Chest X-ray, AP view. Patient: 10 years old, sex F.
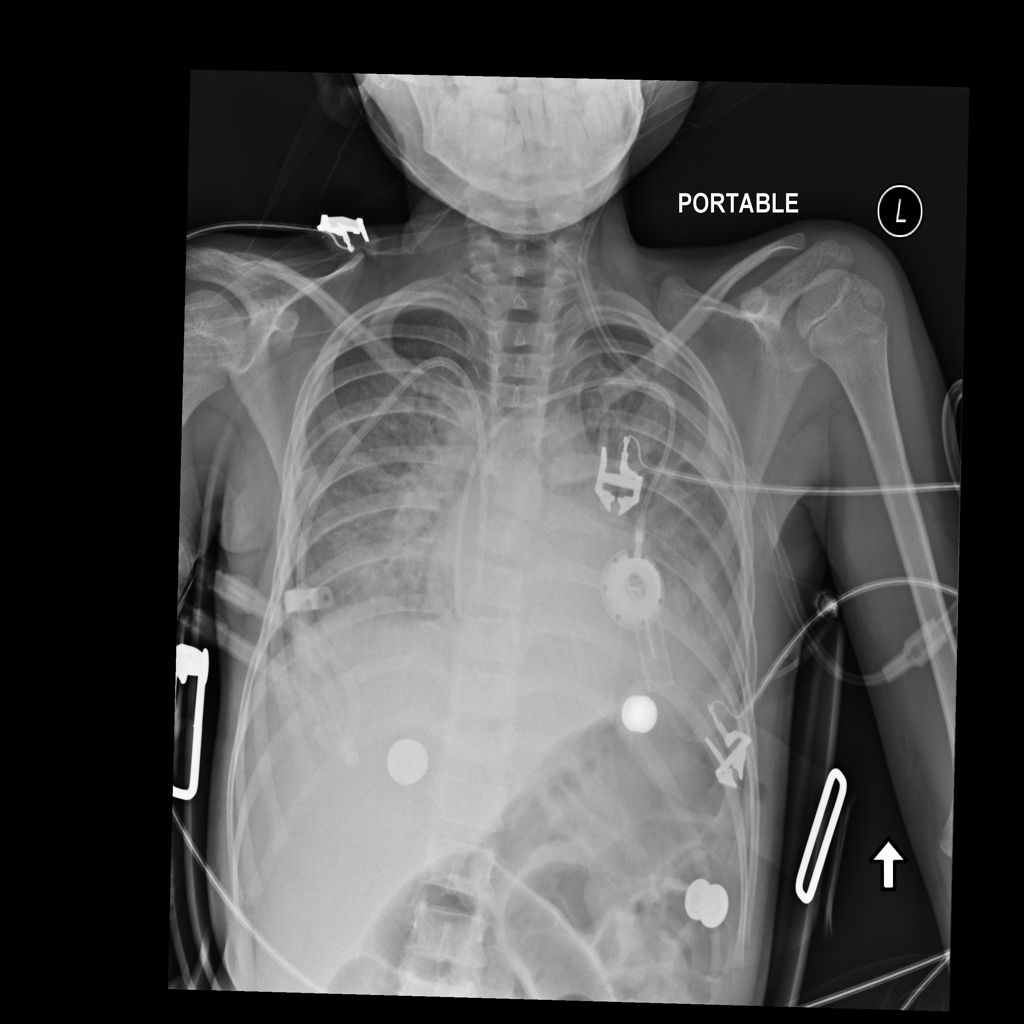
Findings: Edema, Effusion, Infiltration